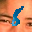
Label: 8